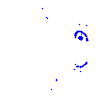
Particle: electron